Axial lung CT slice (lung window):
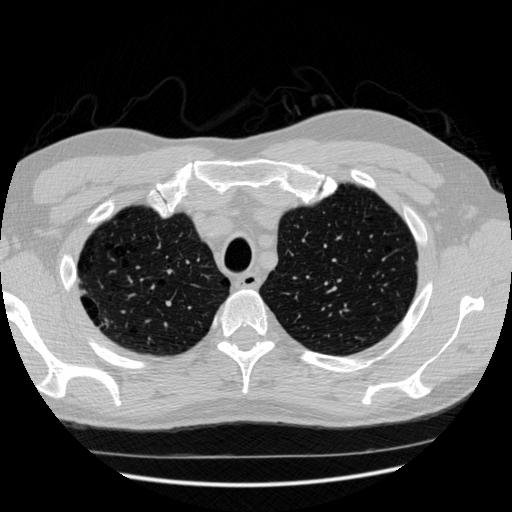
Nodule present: no